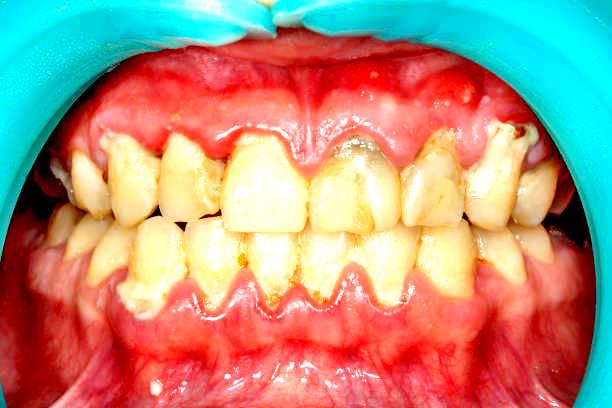
Condition: Calculus